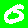
Digit: 0